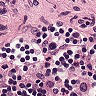
Metastatic tissue present: no